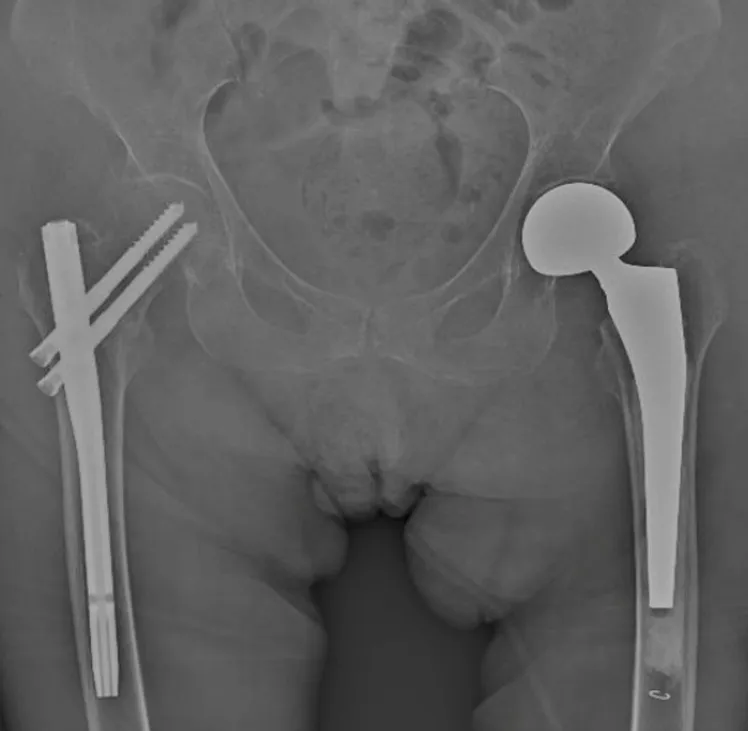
Postoperative radiographic examination of the hip in AP view of the same patient surgically treated by ORIF with an intramedullary nail on the right and by hemiarthroplasty on the left.
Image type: radiology (x_ray)